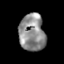
Tissue: skin
Cell type: Epithelial cells
Senescence score: 0.279
Nuclear area (px): 939
Mean DAPI intensity: 141.317